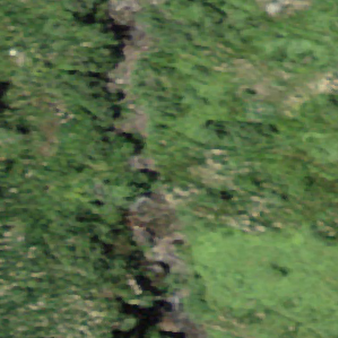
Label: other